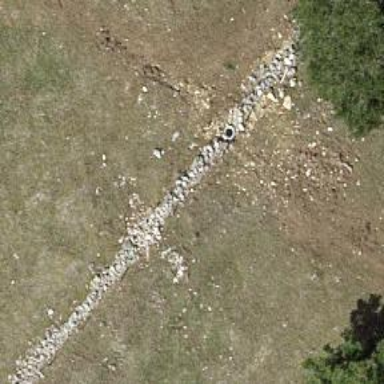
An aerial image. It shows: Wall barrier.